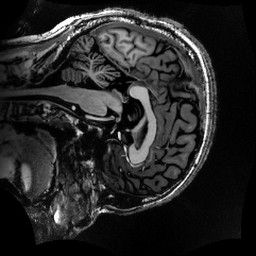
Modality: MP2RAGE
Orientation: sagittal
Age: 54
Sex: male
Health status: healthy